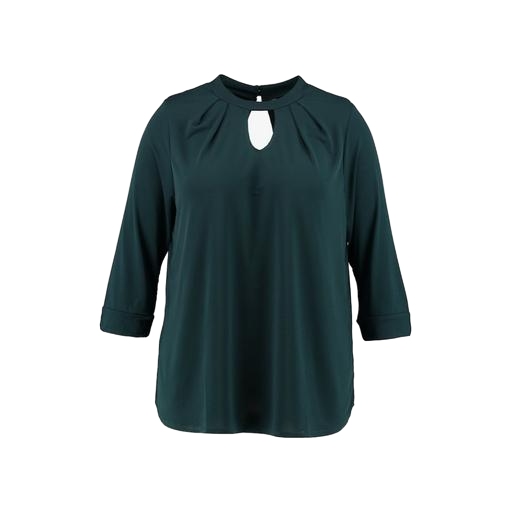
green plus size mock-neck top only macy, green three-quarter-sleeve top only macy, pleat-neck top, white background